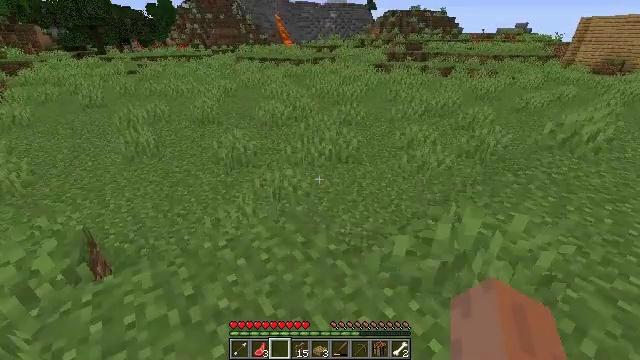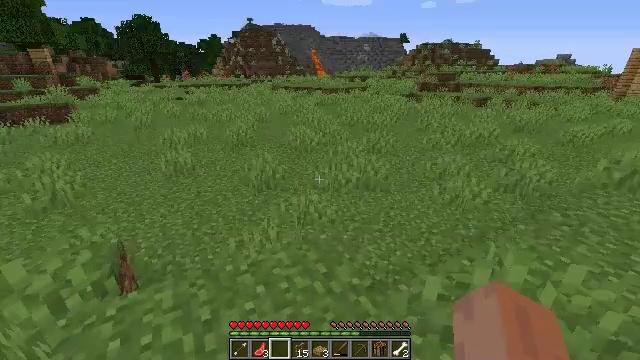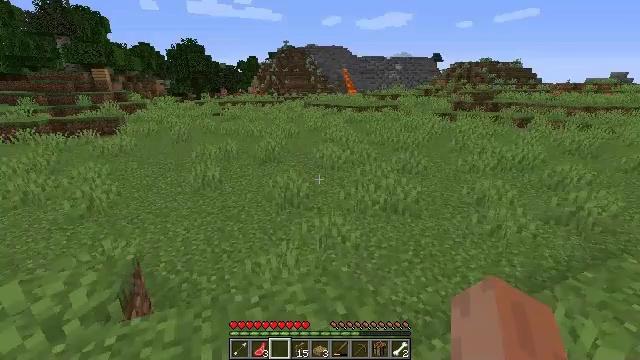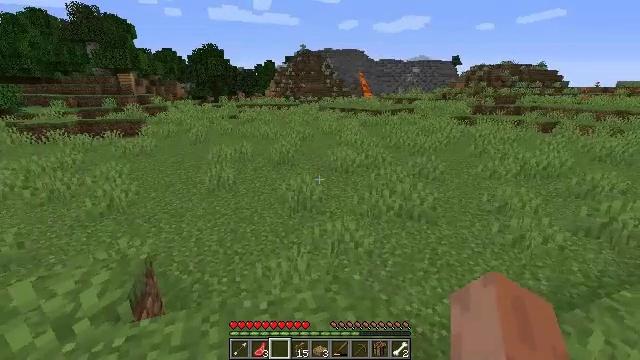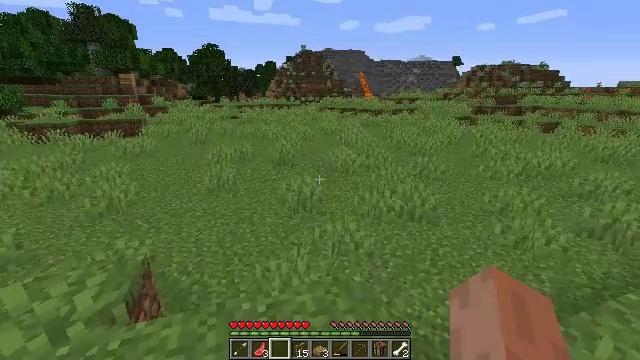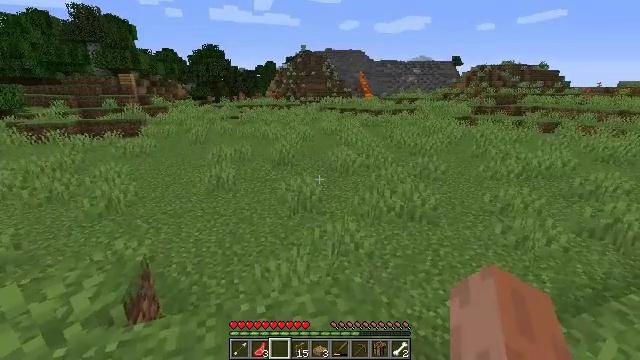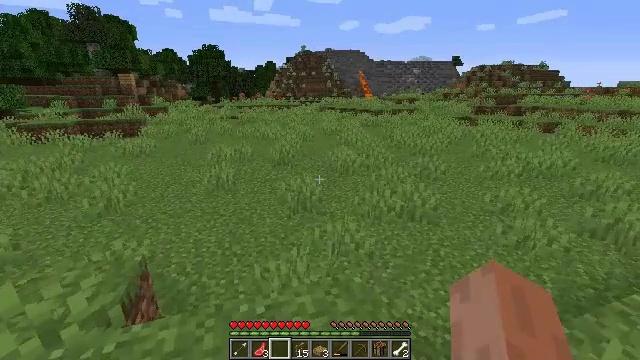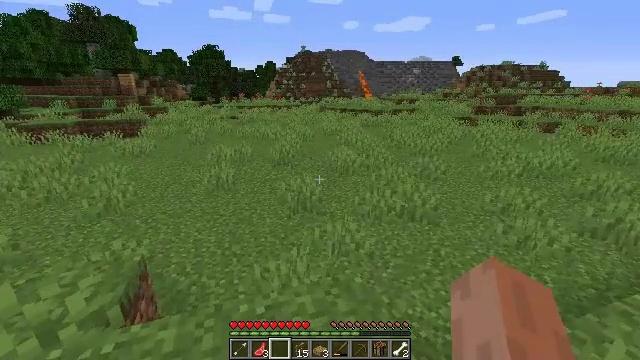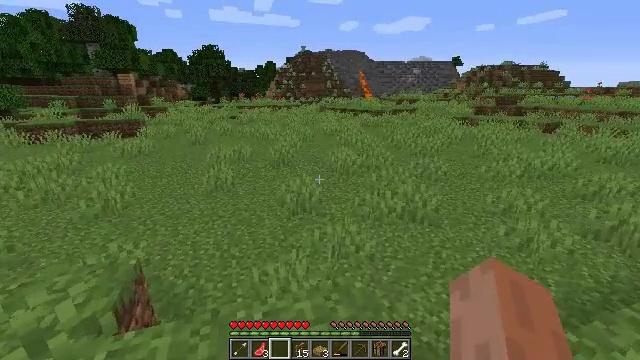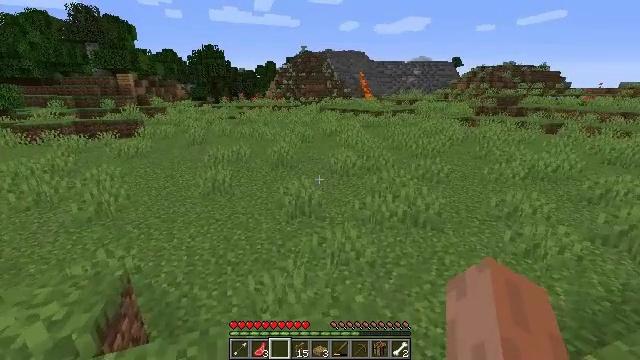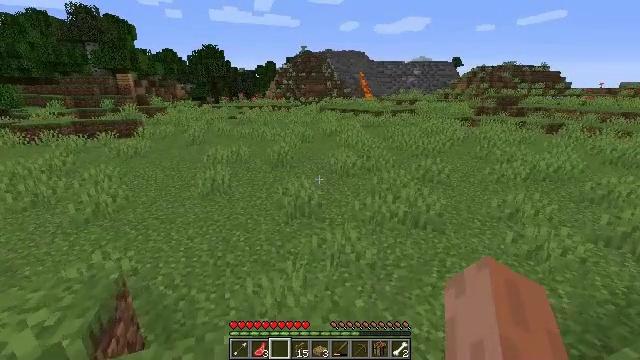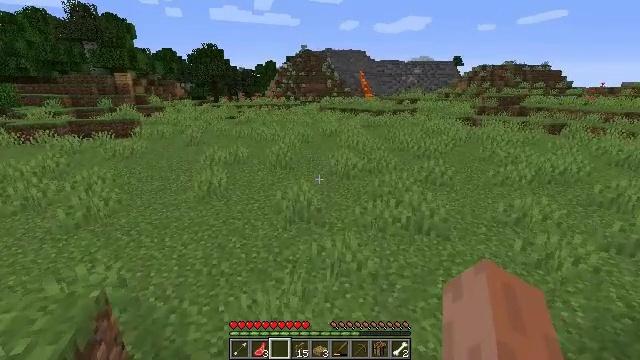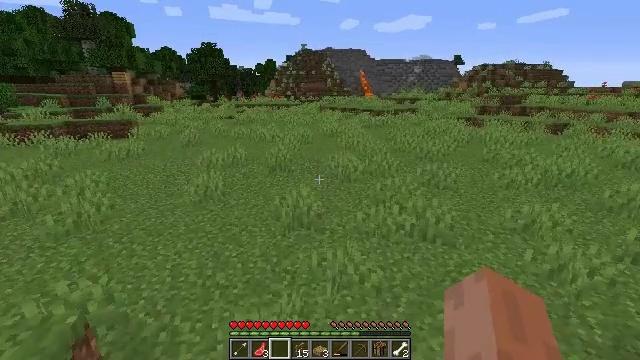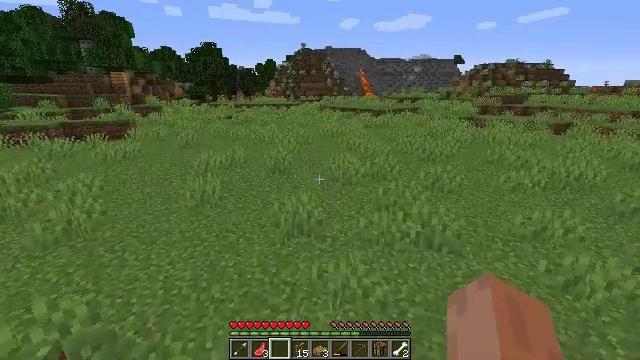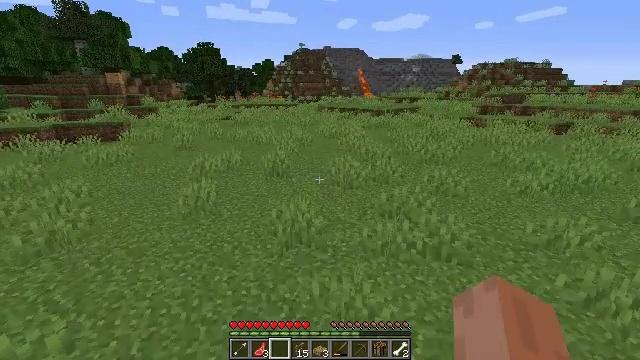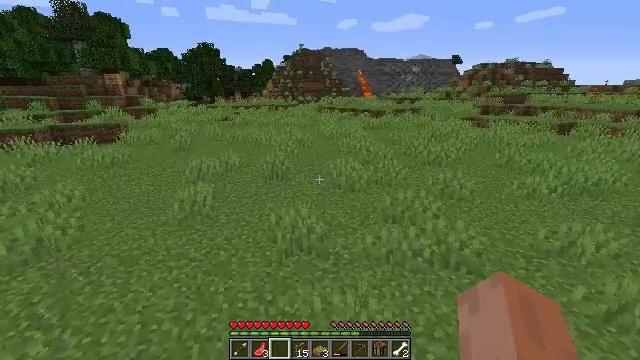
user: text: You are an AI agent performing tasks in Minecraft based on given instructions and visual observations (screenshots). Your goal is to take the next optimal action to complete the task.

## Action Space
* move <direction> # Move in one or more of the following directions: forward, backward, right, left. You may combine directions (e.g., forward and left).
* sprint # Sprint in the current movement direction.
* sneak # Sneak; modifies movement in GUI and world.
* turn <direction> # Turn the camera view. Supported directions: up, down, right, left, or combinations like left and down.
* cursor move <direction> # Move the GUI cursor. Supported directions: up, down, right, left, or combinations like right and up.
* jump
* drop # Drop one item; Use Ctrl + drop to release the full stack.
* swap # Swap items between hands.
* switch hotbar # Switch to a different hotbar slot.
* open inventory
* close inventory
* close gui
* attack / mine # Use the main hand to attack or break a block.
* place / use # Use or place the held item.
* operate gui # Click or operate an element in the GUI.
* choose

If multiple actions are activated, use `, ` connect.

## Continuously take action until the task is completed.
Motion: motion action
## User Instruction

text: Get some roses from the rose bush.
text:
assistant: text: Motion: move forward, turn left and up
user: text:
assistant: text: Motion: turn left and up
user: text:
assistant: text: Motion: turn left
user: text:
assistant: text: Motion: no_op
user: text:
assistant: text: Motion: no_op
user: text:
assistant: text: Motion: no_op
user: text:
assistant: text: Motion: no_op
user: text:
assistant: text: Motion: move forward
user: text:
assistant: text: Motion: move forward
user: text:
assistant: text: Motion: move forward
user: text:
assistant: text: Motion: move forward
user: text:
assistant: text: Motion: move forward
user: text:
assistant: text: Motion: move forward
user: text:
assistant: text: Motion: move forward
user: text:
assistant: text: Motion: move forward
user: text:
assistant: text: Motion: move forward
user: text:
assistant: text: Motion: move forward
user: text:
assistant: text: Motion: move forward
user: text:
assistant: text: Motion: move forward
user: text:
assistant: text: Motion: move forward
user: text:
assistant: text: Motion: move forward
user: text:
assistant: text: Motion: move forward
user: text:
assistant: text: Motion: move forward
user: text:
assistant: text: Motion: move forward
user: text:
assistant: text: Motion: move forward
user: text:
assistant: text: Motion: move forward
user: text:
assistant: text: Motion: move forward
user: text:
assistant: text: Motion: move forward
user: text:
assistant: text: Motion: move forward
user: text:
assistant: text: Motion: move forward